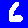
Digit: 6